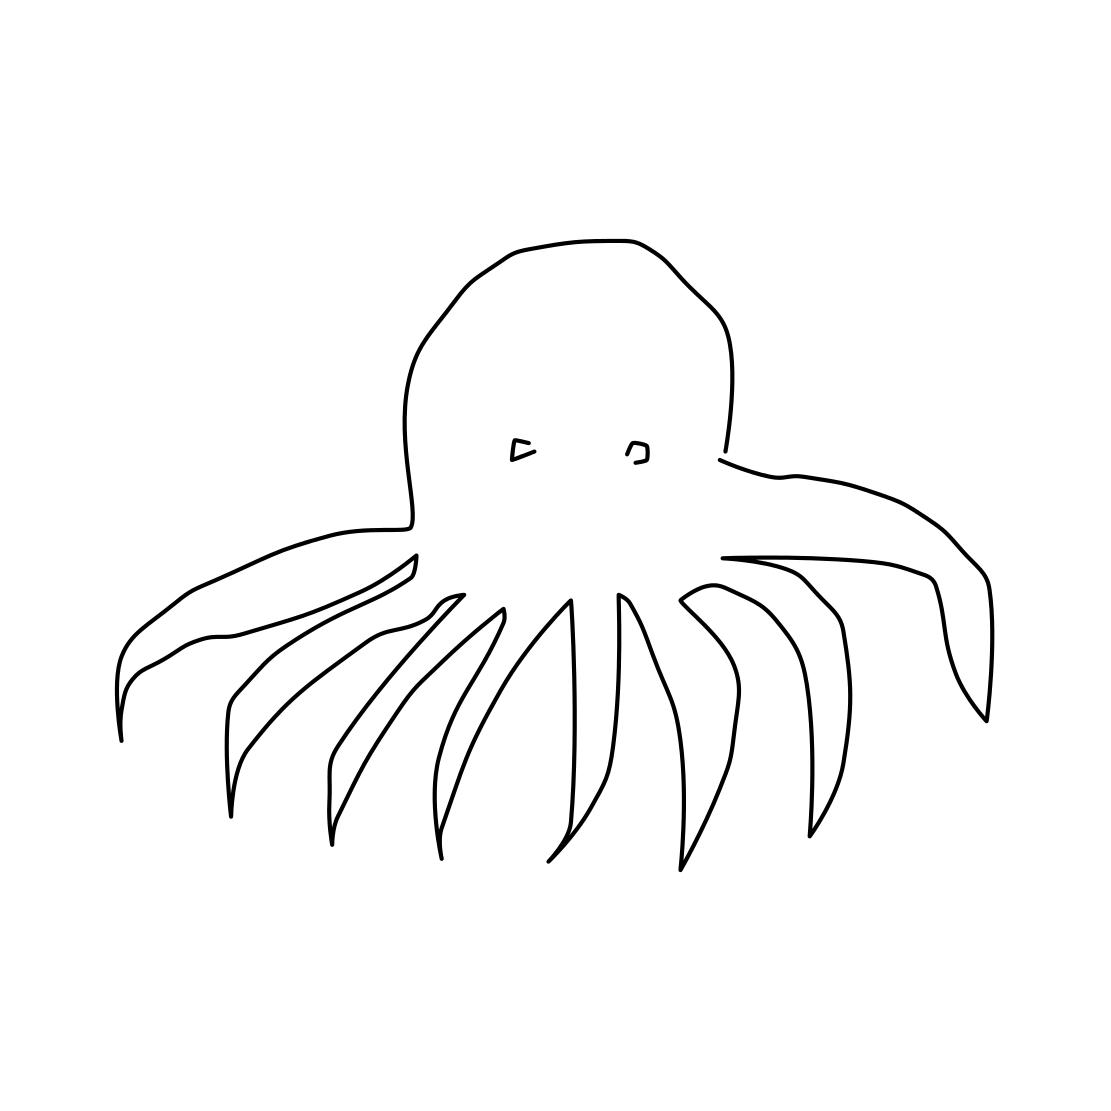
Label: octopus